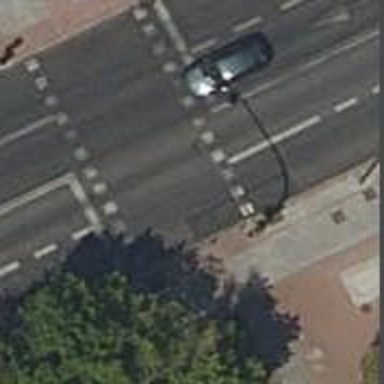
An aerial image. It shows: Road with traffic signals at crossing.